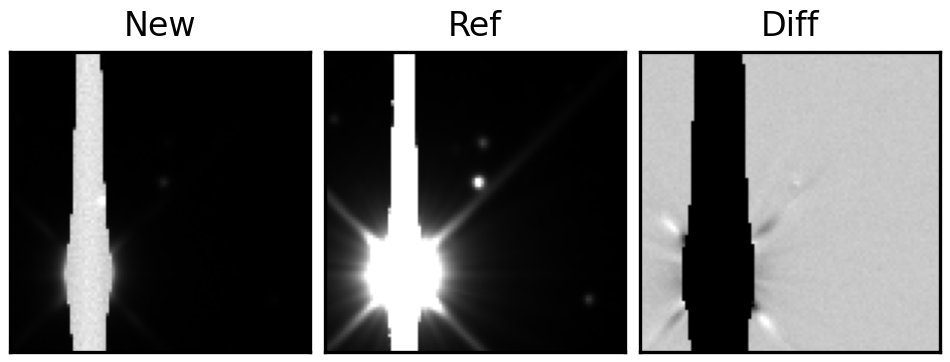
Label: bogus